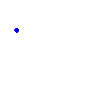
Particle: pion